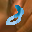
Label: 8